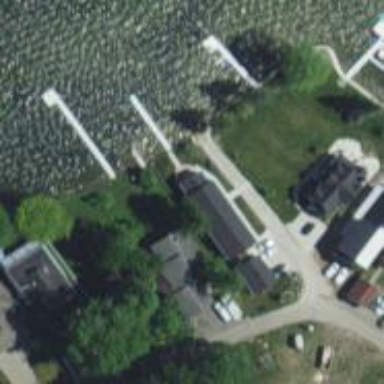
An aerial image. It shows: Slipway on leisure land.